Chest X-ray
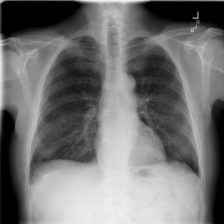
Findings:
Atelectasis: negative
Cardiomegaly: negative
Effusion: positive
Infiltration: negative
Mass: negative
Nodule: negative
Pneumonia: negative
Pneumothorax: negative
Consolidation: negative
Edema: negative
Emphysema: negative
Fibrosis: negative
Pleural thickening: negative
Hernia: negative